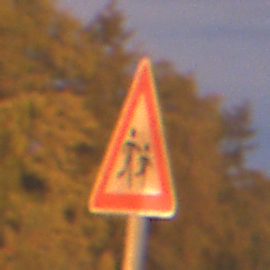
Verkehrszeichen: KinderLinks
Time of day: Night
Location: Outdoor (Suburban)
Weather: PartlyCloudy
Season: NotSpecified
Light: Artificial